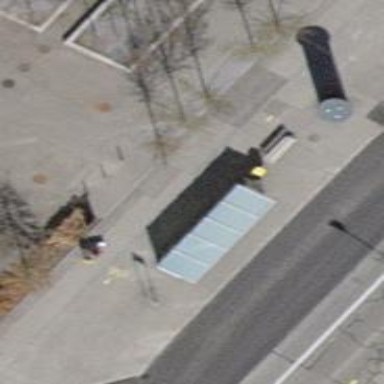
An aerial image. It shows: Post box.